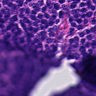
Metastatic tissue present: no